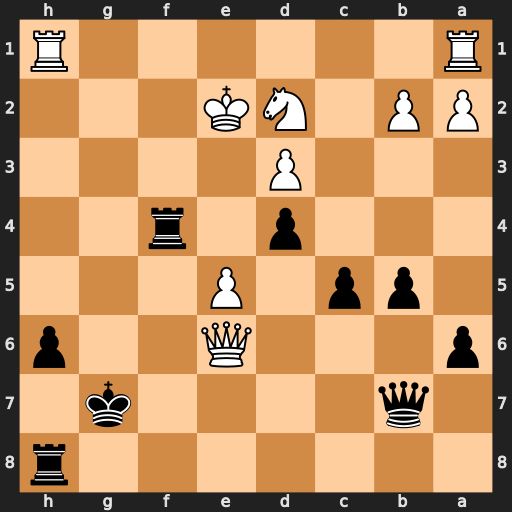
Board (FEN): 7r/1q4k1/p3Q2p/1pp1P3/3p1r2/3P4/PP1NK3/R6R
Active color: b
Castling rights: -
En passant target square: -
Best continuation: Qg2+ Kd1 Qxh1+